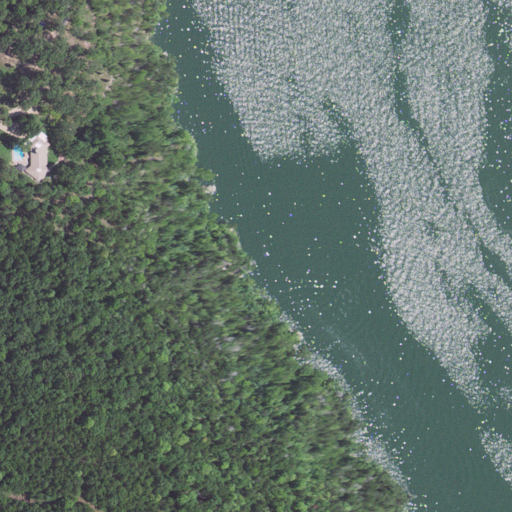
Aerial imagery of cliff(s) in Missouri named Evans Bluff containing open water, evergreen forest, deciduous forest, mixed forest, open development, and pasture